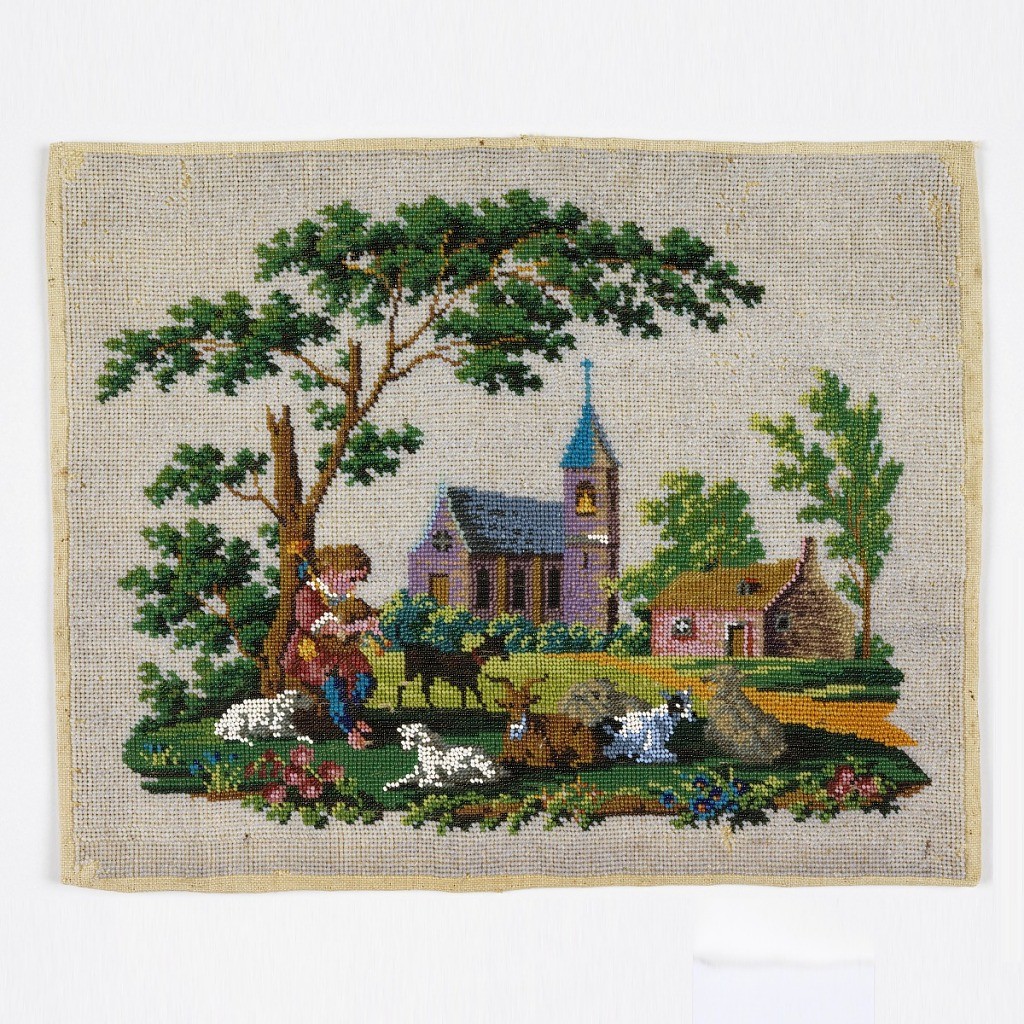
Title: Beaded picture
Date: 19th century
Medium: linen, glass beads Technique: embroidered with beads Label: linen embroidered with glass beads
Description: Panel of linen embroidered with colored glass beads to create a landscape scene with a church and a house, and a boy playing pipes under a large tree surrounded by sheep and goats.